Interaction volume radius: 5 \u00c5
Interaction volume height: 10 \u00c5
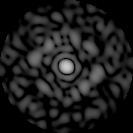
Disorder parameter: 0.871